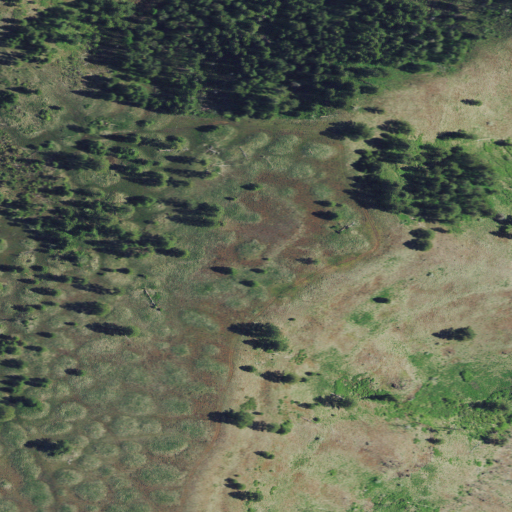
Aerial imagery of cliff(s) in Idaho named Hoover Point containing grassland, evergreen forest, shrub, and deciduous forest